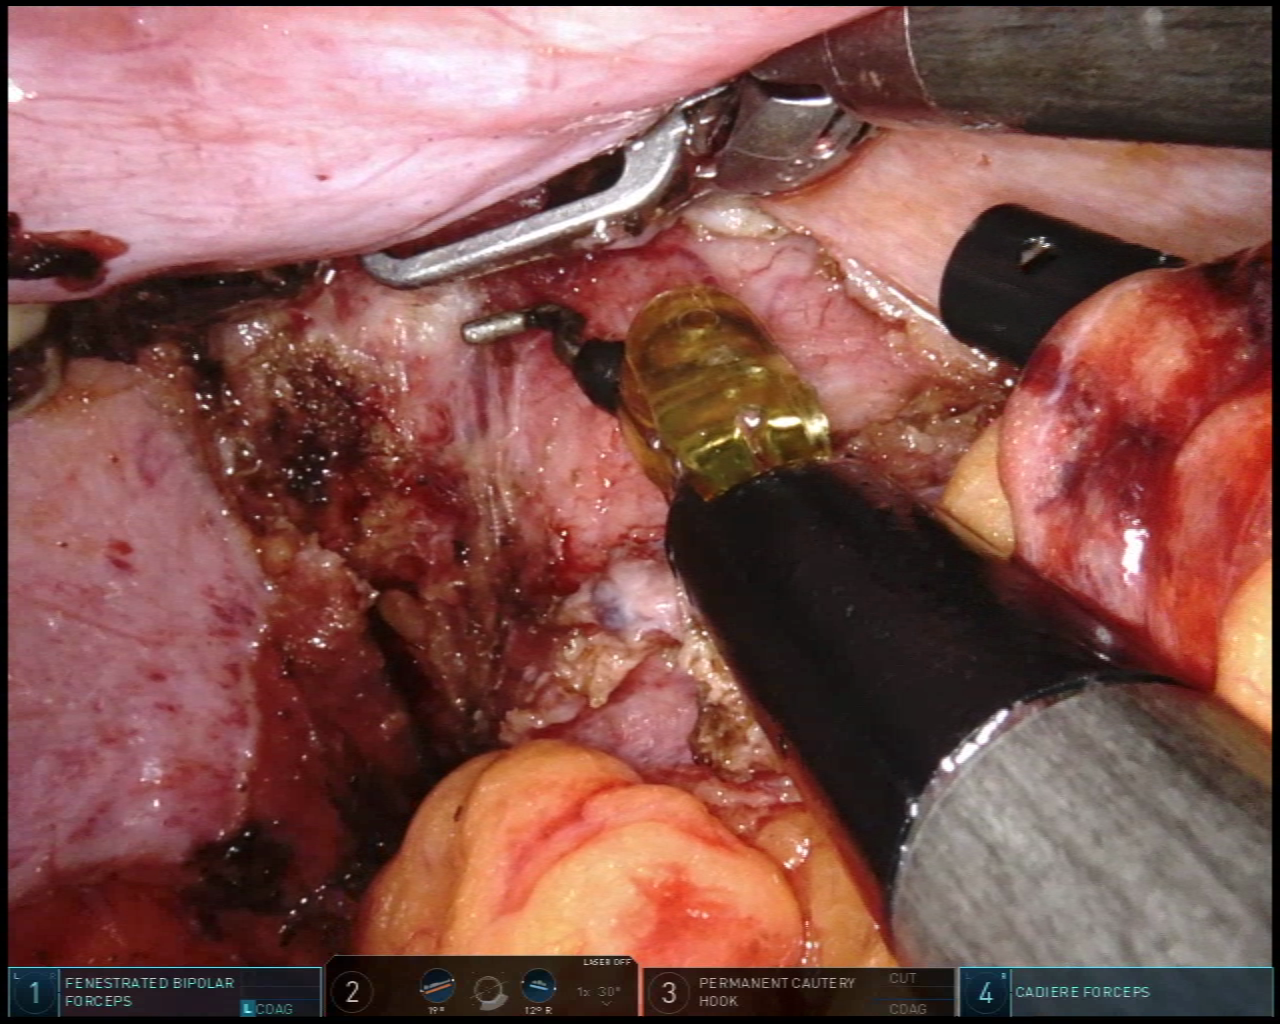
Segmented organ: vesicular_glands
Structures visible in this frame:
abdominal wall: no
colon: no
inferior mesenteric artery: no
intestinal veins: no
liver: no
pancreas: no
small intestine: no
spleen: no
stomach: no
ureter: no
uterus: no
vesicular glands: yes